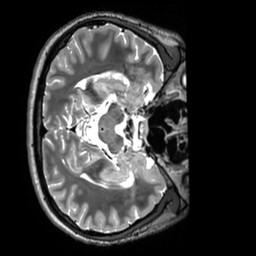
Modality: T2w
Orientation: axial
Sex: male
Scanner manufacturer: siemens
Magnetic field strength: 3 T
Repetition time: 3.2 s
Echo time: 0.409 s